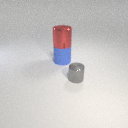
large red metal cylinder above large blue rubber cylinder